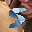
Label: 5